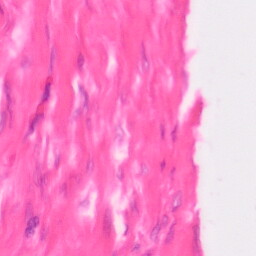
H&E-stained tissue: Colon